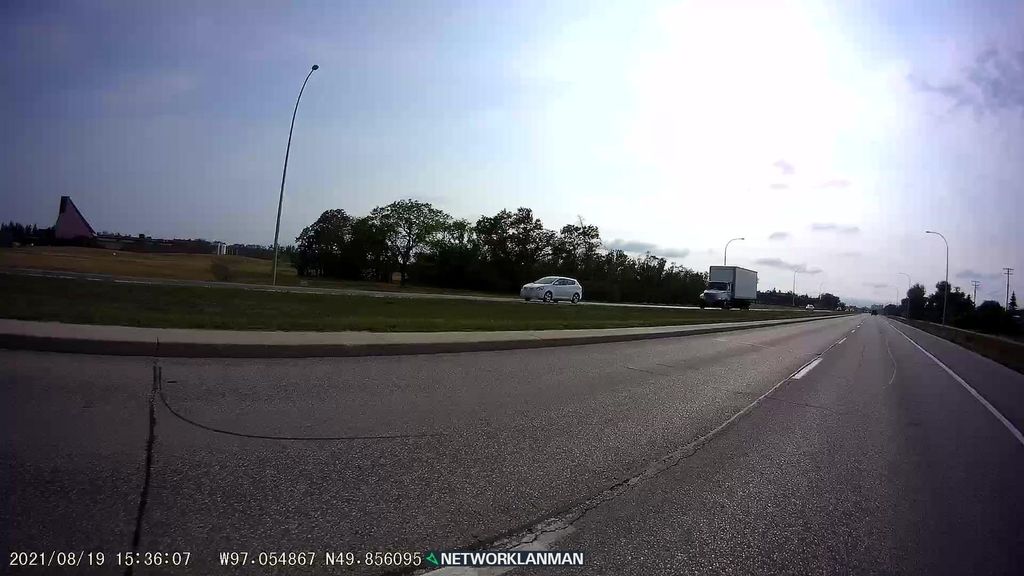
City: winnipeg